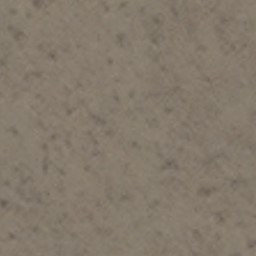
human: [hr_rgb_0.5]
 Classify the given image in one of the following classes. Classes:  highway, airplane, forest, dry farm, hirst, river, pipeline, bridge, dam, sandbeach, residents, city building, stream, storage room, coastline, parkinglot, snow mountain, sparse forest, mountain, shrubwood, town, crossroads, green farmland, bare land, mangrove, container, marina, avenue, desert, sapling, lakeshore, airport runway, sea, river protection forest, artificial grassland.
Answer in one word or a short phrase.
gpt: bare land